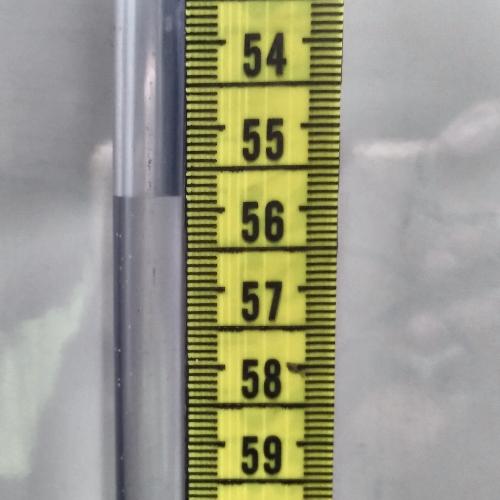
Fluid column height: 55.8 cm